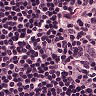
Metastatic tissue present: no